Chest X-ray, AP view. Patient: 47 years old, sex M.
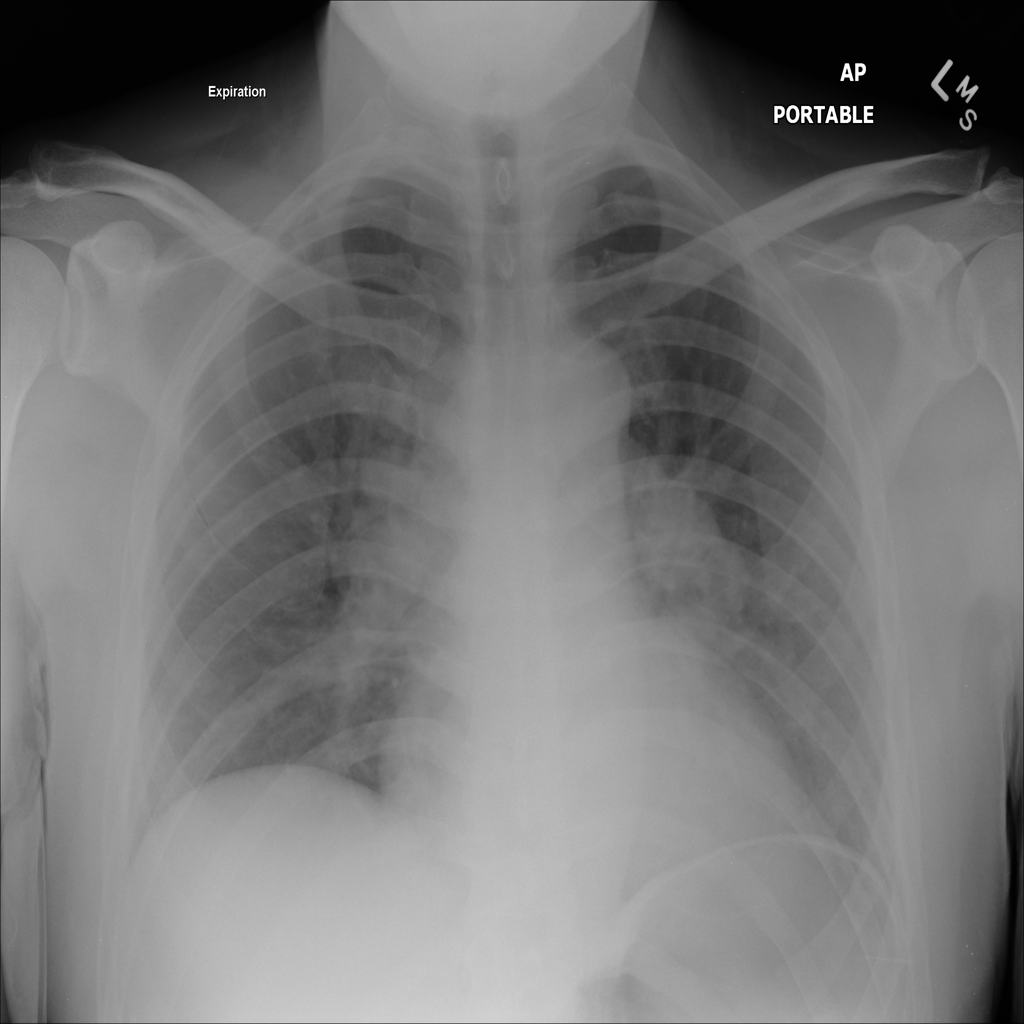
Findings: Infiltration